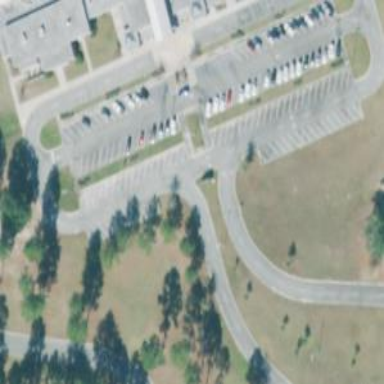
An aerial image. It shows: Parking space is available.